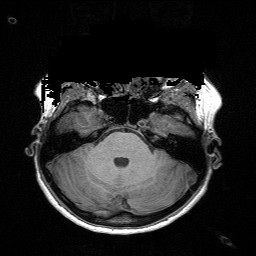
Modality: T1w
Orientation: coronal